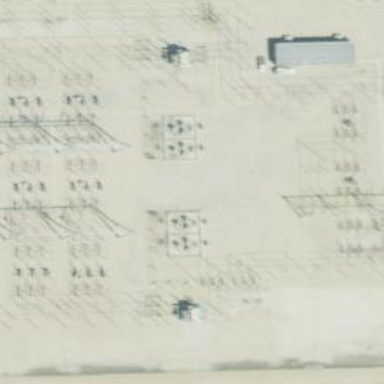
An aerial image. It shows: Power substation with transmission level designation. It is enclosed by fence.